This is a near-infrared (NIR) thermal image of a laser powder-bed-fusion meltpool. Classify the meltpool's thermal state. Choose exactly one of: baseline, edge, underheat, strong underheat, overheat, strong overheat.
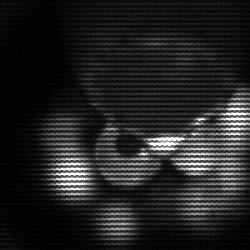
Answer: edge